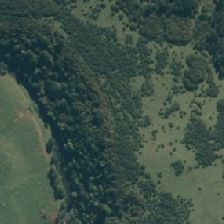
Land cover: grose_broom